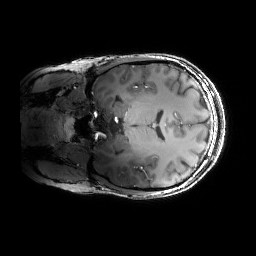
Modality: T1w
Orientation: coronal
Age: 25
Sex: female
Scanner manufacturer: siemens
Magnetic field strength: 6.98 T
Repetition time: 2.37 s
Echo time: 0.00231 s